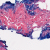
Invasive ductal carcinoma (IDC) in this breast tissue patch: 0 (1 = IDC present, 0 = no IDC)